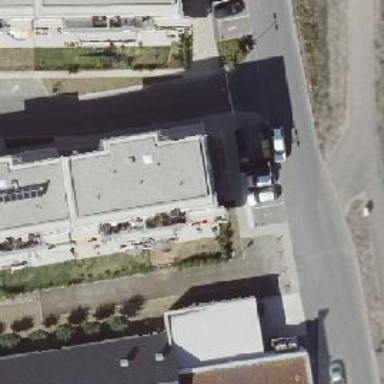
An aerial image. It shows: Sidewalk.